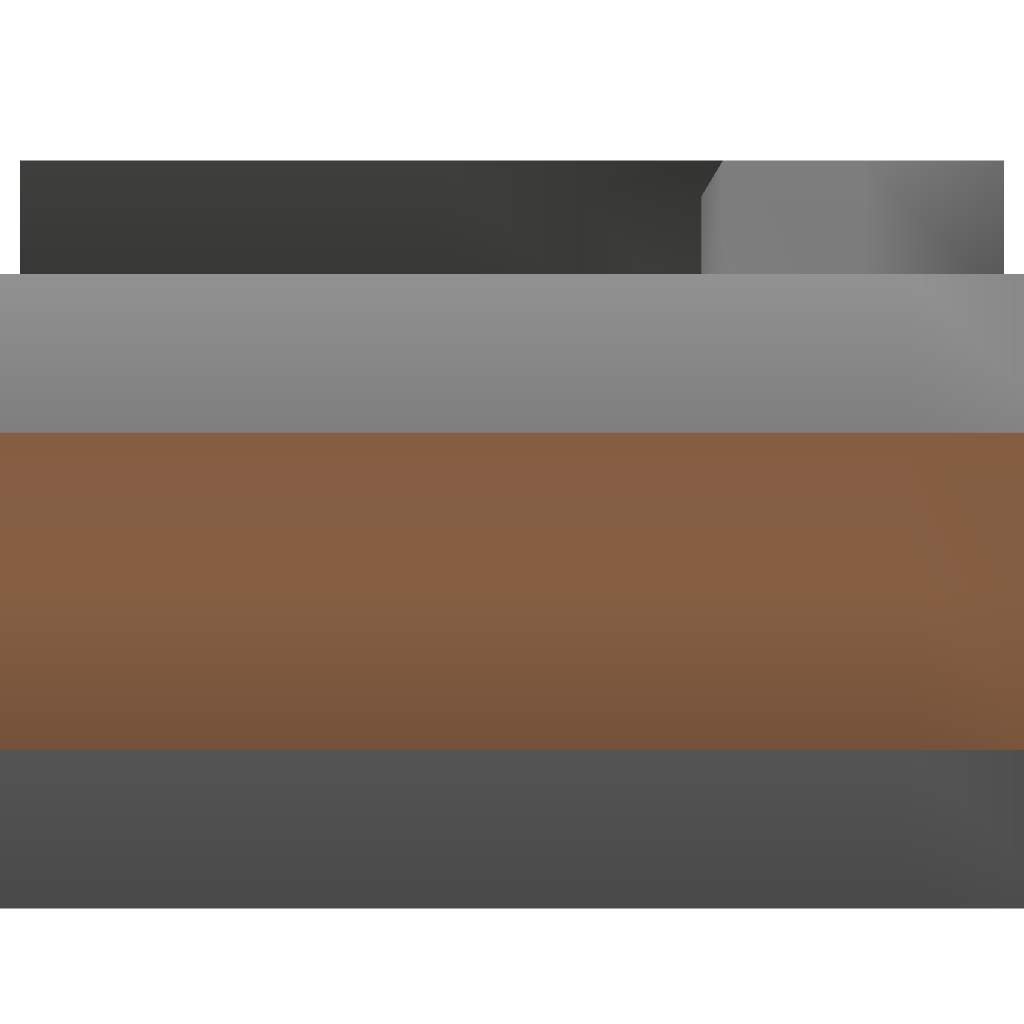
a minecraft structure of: Cobblegen